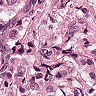
Metastatic tissue present: yes